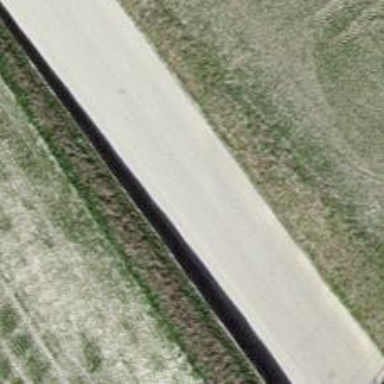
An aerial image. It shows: Service road with high-quality grade 1 track surface.